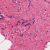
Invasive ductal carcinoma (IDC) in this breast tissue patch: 0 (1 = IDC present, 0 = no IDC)